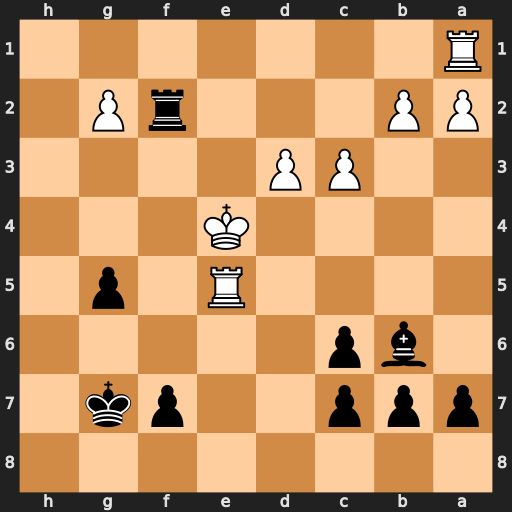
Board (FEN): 8/ppp2pk1/1bp5/4R1p1/4K3/2PP4/PP3rP1/R7
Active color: b
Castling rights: -
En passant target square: -
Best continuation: Rf4#